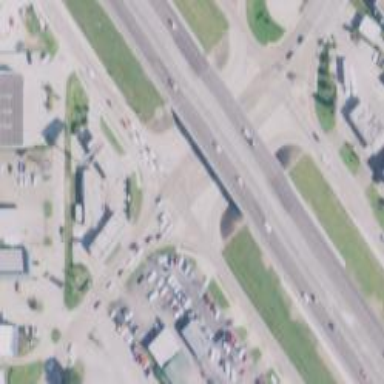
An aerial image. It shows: Secondary link road.